Aerial crown-view tile of a tropical tree (Barro Colorado Island, Panama), acquired 20240813:
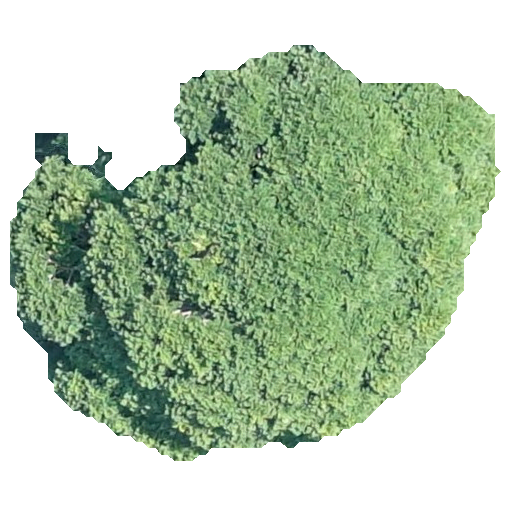
Species: Jacaranda copaia
GBIF accepted scientific name: Jacaranda copaia
Crown area: 212.665 m²